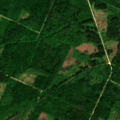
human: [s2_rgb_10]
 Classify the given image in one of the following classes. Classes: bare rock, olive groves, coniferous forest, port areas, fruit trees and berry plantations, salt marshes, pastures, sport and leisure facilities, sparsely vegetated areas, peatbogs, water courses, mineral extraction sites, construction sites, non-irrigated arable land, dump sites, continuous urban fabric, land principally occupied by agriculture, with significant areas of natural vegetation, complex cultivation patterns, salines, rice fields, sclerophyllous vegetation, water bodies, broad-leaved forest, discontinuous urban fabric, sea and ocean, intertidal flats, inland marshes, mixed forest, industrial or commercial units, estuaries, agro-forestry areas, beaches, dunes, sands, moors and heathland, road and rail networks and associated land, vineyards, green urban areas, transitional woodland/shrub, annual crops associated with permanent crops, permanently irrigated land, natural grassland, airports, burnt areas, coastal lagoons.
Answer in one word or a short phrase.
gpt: mixed forest